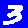
Digit: 3